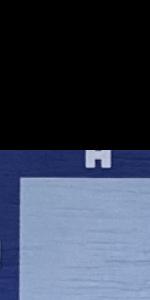
Label: Empty